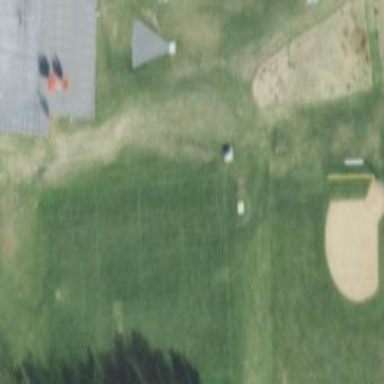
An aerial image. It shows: Grass pitch designated for field hockey.